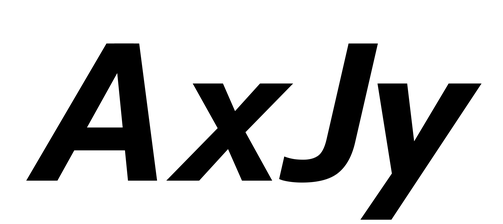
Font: InstrumentSans-Italic_Bold_Italic